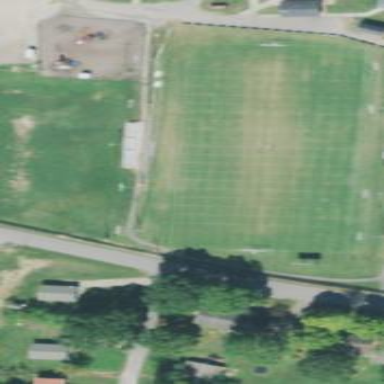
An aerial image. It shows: American football pitch for leisure and sport activities.